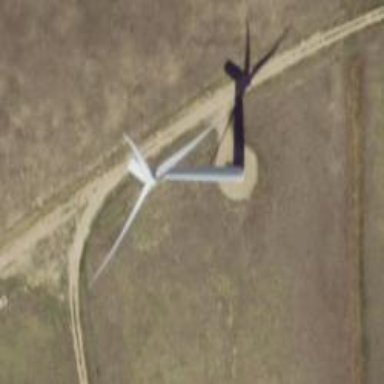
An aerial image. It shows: Wind generator in the form of horizontal axis wind turbine.